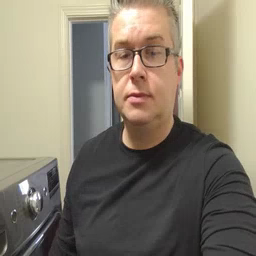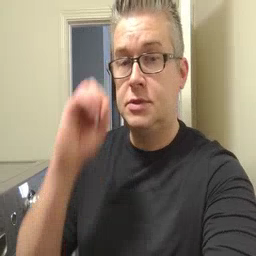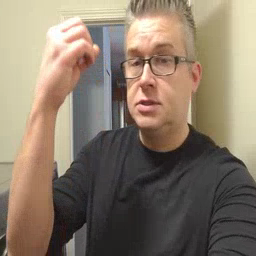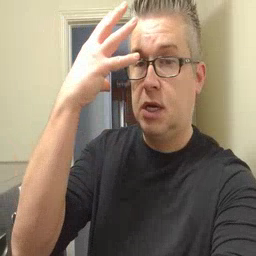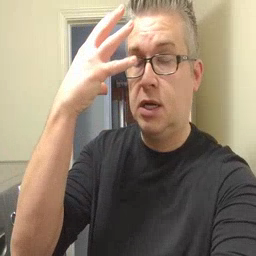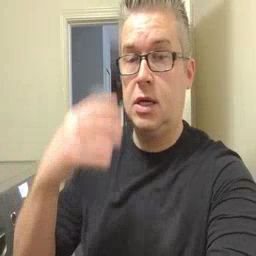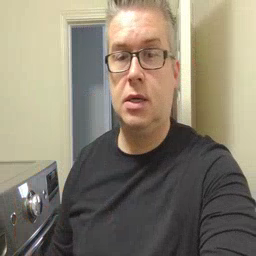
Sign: sun